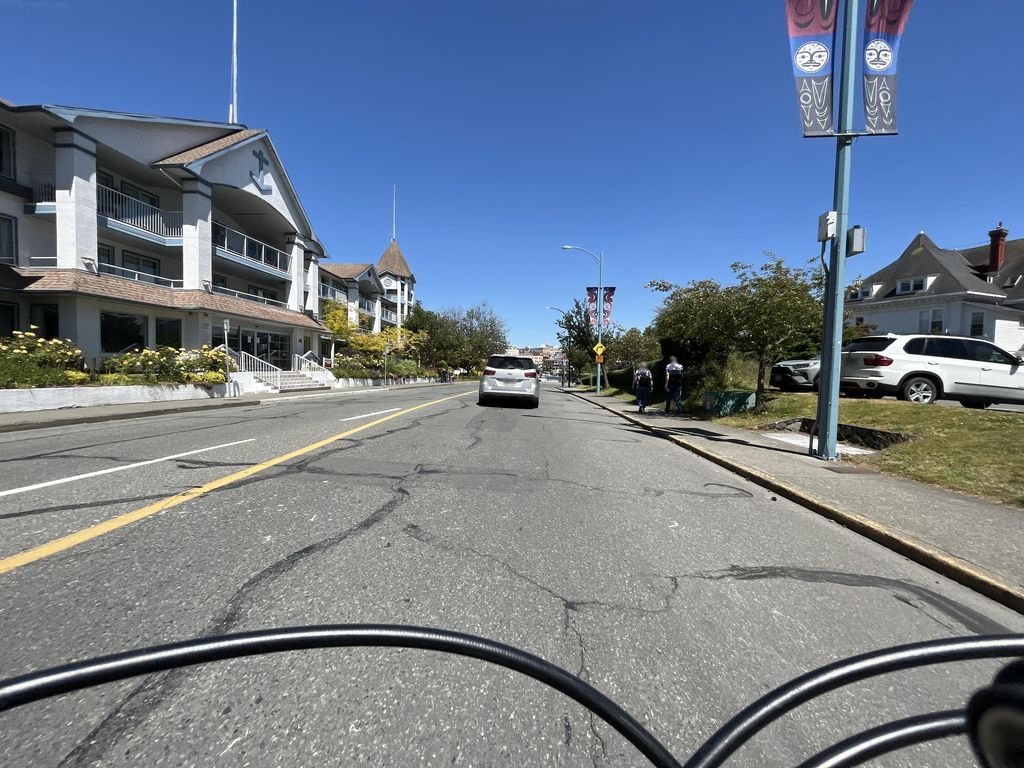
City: victoria